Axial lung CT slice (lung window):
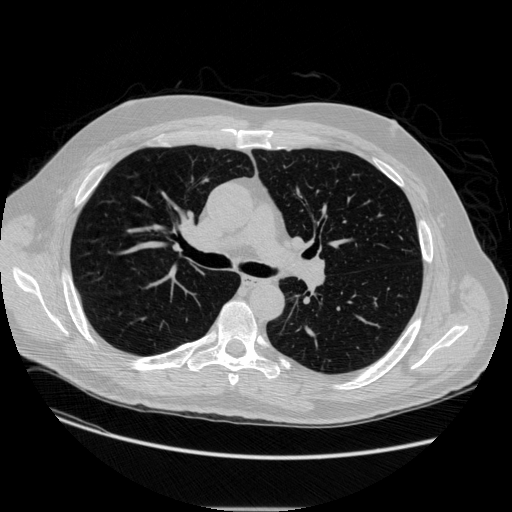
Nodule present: no